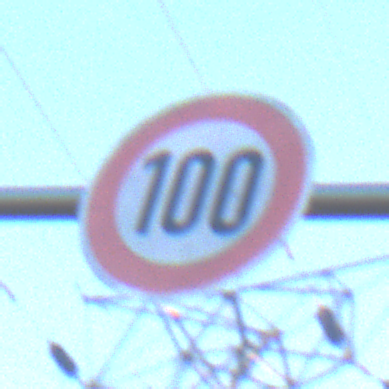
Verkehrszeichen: Geschwindigkeit100
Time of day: Dawn
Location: Outdoor (Nature)
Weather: Clear
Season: NotSpecified
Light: Natural